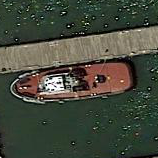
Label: civil